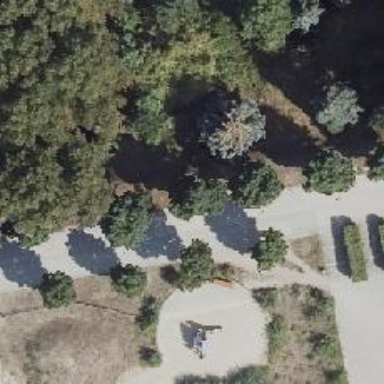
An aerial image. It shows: Broadleaved deciduous tree located in park.